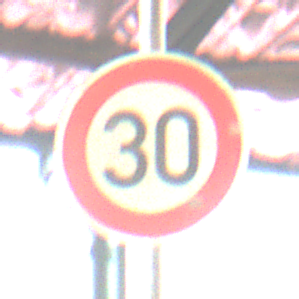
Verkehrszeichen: Geschwindigkeit30
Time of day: MorningAfternoon
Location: Roofed (Special)
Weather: NotSpecified
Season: NotSpecified
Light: Artificial